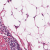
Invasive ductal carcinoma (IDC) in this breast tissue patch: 0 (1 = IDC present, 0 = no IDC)